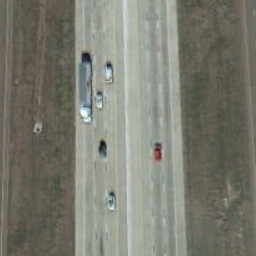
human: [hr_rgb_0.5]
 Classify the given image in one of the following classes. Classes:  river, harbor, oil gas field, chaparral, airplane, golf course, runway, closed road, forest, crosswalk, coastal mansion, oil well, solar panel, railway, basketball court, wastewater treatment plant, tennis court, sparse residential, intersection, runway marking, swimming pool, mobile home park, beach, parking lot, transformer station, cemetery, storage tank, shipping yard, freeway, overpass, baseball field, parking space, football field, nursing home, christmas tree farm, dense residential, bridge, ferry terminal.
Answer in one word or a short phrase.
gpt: freeway